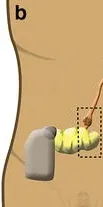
Schematic drawing of the segmental ureteroileal conduit resection technique. A and b, The tumor to be segmentally removed (indicates by the dashed line).
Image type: radiology (x_ray)